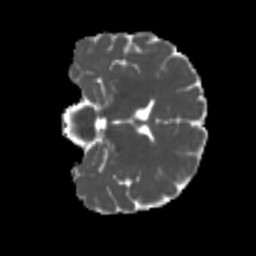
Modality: MD
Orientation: coronal
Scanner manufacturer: siemens
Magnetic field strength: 3 T
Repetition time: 4 s
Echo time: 0.0594 s